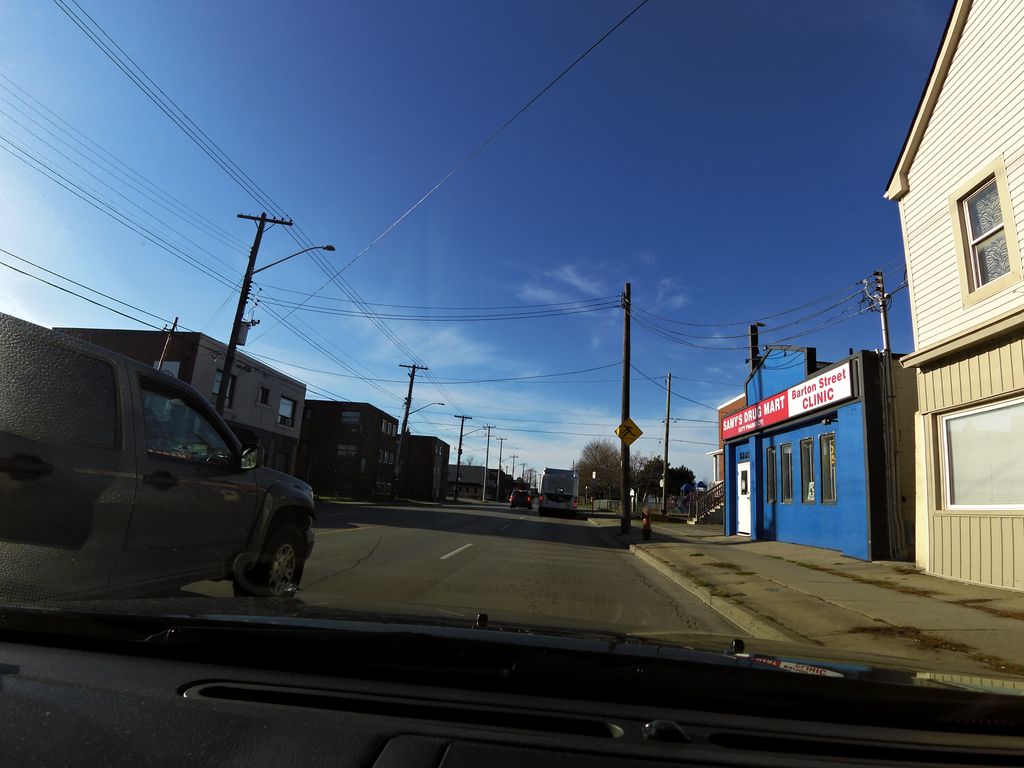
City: hamilton